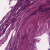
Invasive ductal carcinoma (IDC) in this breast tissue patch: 0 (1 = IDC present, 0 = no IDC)